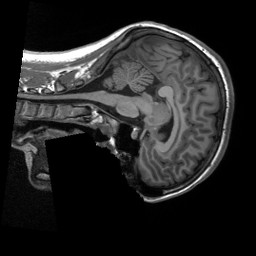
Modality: T1w
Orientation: sagittal
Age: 24
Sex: female
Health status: healthy
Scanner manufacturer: siemens
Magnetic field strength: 3 T
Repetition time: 2.3 s
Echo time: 0.00229 s